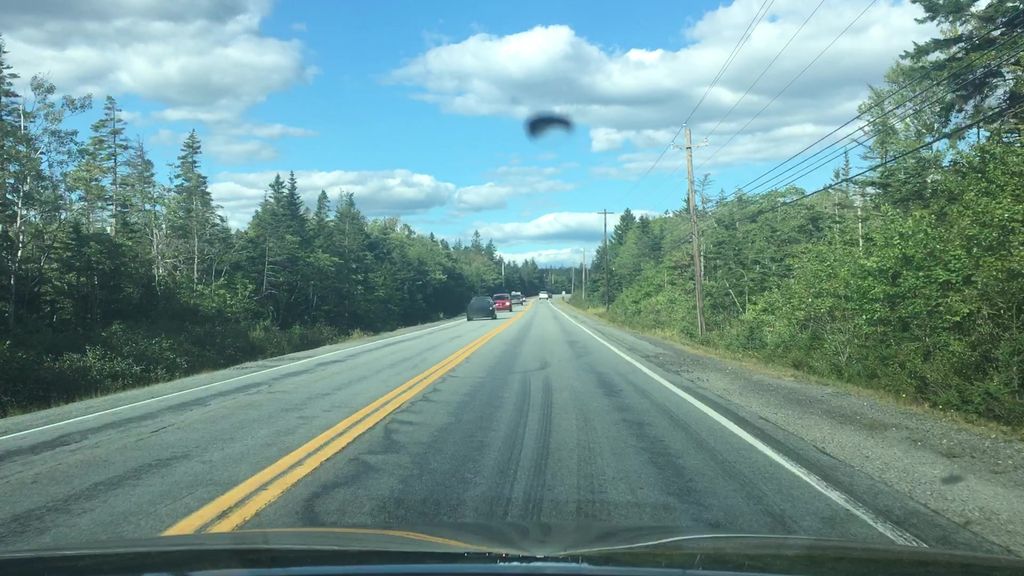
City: halifax